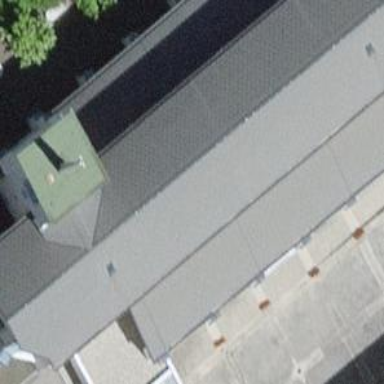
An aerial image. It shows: Part of building.